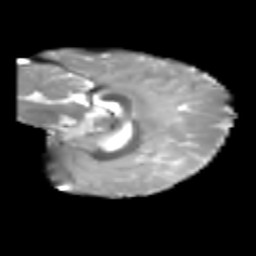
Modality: T2w
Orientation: sagittal
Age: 6
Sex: male
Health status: healthy